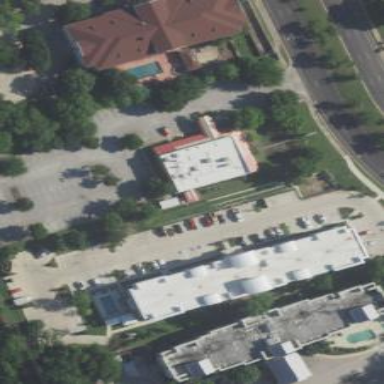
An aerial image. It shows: Parking area with concrete surface.